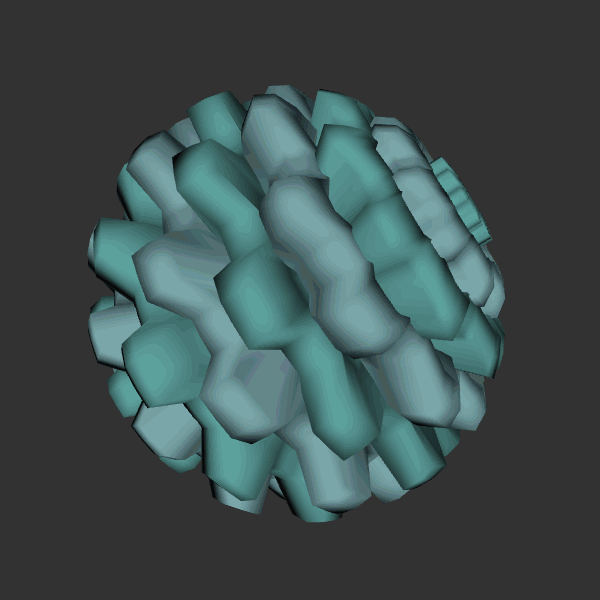
Background: dark